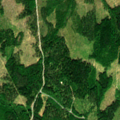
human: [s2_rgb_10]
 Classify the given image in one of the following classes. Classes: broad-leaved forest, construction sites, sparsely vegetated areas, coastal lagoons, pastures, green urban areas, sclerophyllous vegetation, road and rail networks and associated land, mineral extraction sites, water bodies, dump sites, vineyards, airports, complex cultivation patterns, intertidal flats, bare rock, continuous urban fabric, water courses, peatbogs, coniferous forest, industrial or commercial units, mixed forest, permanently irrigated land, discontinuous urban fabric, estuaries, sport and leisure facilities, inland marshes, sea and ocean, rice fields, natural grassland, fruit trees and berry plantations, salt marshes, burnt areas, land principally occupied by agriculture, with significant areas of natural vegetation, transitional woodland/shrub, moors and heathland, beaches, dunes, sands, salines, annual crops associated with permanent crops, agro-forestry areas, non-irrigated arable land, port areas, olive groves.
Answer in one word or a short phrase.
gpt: coniferous forest, mixed forest, transitional woodland/shrub